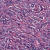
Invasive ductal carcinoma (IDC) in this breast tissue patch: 1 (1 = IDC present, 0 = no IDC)